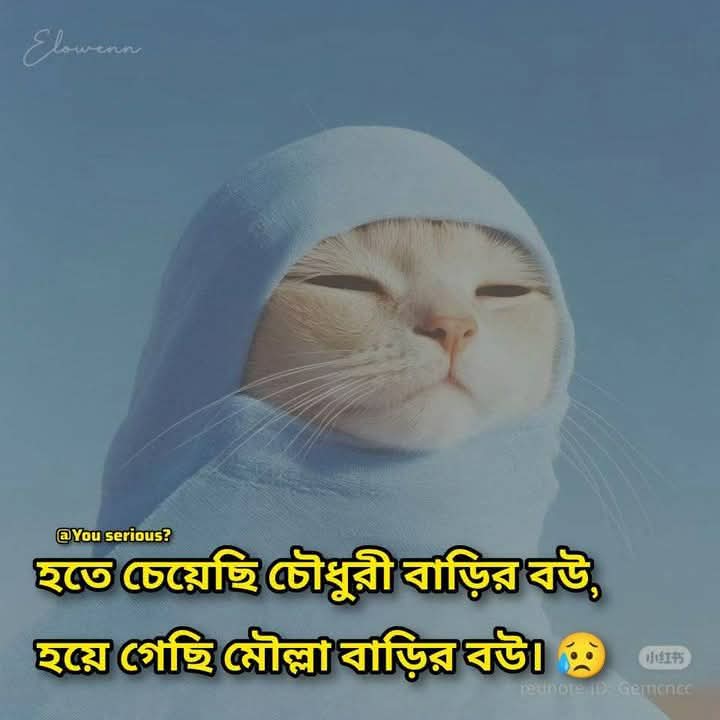
Text: হতে চেয়েছি চৌধুরী বাড়ির বউ, হয়ে গেছি মৌল্লা বাড়ির বউ।
Label: Non Hate